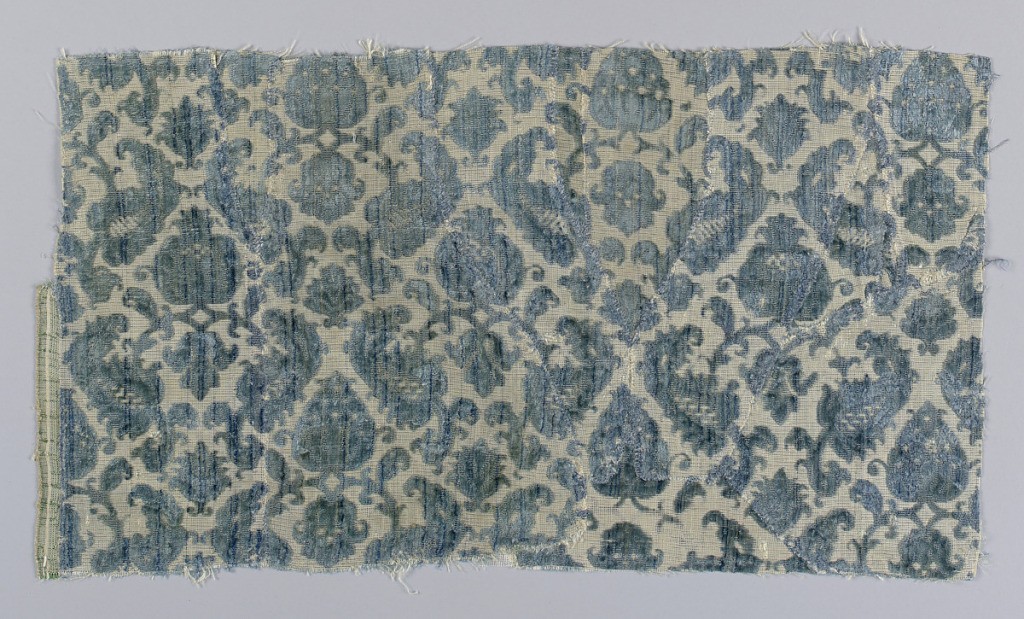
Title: Fragment
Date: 16th–17th century
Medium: silk, metallic thread Technique: cut and uncut supplementary warp pile (velvet) in a plain weave foundation
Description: Fragment of green-blue cut and uncut velvet on a white ground shot with metallic thread in a leafy palmette and artichoke pattern.